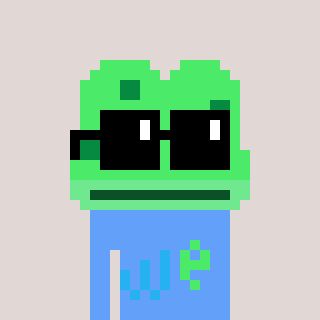
a pixel art character with square black sunglasses, a frog-shaped head and a blue-colored body on a warm background